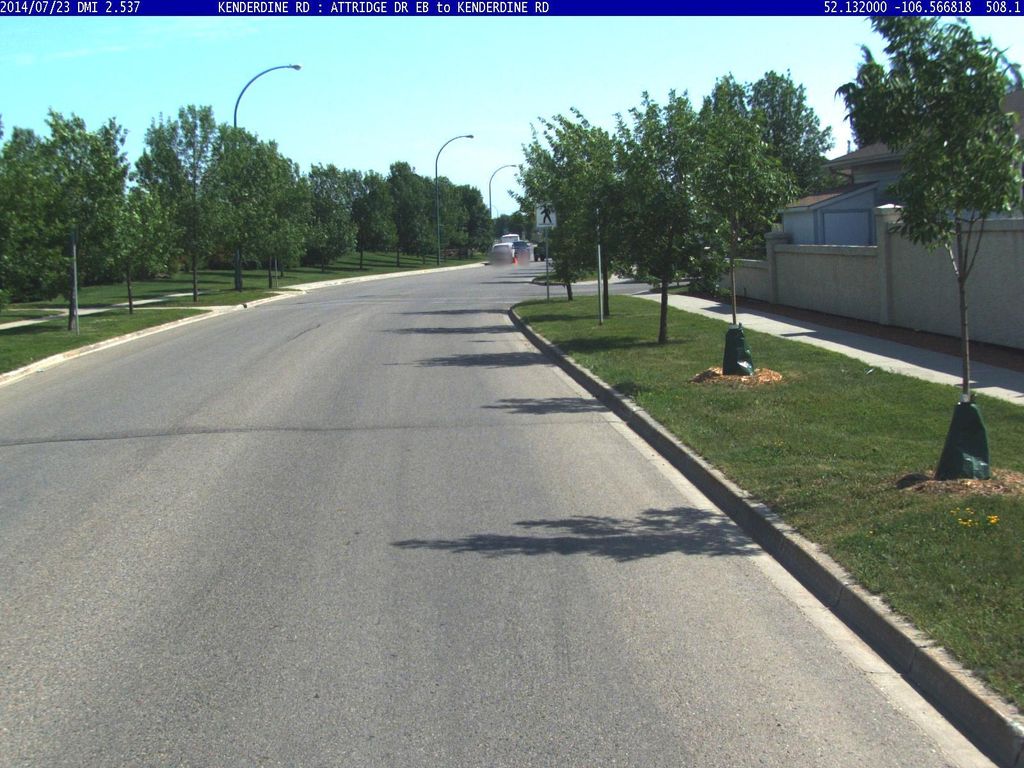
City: saskatoon